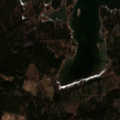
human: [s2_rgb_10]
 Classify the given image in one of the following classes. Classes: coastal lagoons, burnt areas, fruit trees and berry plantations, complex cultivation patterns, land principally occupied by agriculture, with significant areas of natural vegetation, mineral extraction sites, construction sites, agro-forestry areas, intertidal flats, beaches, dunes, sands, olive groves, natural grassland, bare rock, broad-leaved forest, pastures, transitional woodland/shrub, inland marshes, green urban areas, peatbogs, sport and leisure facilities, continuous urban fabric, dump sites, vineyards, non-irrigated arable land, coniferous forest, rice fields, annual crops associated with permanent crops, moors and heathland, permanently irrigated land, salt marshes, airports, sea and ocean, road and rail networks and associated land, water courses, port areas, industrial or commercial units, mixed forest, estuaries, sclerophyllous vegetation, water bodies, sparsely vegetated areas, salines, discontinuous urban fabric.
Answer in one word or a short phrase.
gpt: coniferous forest, mixed forest, transitional woodland/shrub, sea and ocean